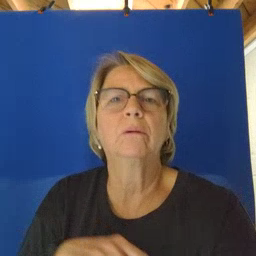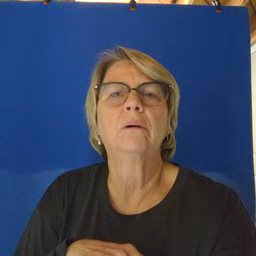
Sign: puzzle